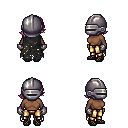
a pixel art fantasy rpg character, female body template, human, dark skin, black tattered cape, gold greaves, white blonde swoop hairstyle, metal helm, metal gloves, ghillies, four views (front, back, left, right), 2x2 character sprite sheet, small pixel art, hard edges, no anti-aliasing